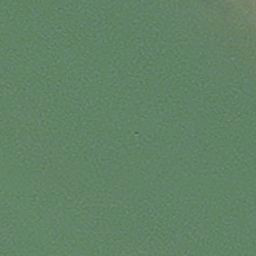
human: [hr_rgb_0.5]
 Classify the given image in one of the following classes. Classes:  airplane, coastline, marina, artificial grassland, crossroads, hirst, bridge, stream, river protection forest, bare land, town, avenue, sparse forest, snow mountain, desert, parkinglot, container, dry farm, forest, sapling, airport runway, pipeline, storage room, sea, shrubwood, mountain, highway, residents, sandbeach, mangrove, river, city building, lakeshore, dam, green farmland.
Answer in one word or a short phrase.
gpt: sea